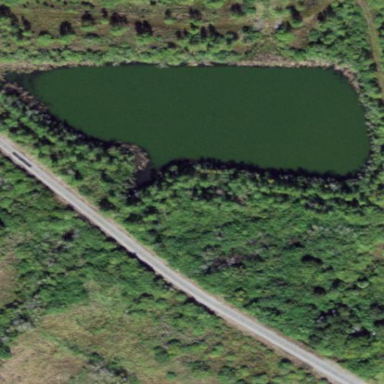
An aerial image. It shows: Reservoir of natural water.